Question: I am trying to integrate twitter using <URL> . When i try to authorize using OAuth the login Screen look like below .Some invalid charecters are showing.please help me to identify the problem
thanks

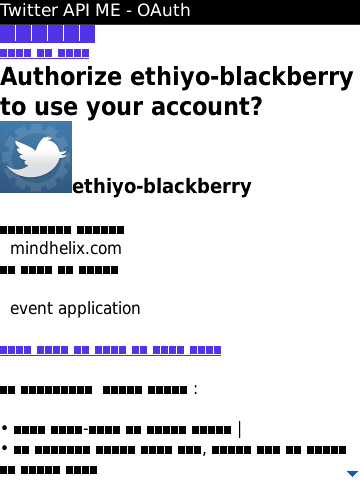
Answer: If the login page content is not displayed properly in BlackBerry, then follow this link.
Please, use BrowserFieldOAuthDialogWrapper in place of BrowserContentManagerOAuthDialogWrapper class. It works fine for me.
<URL>
I got this success by the help of @ernandesmjr Ernandes Mourao Jr
If any find any issue. please let me know.